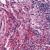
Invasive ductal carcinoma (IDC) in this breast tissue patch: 1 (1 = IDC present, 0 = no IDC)